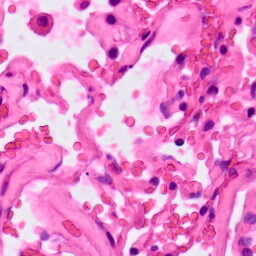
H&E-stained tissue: Lung